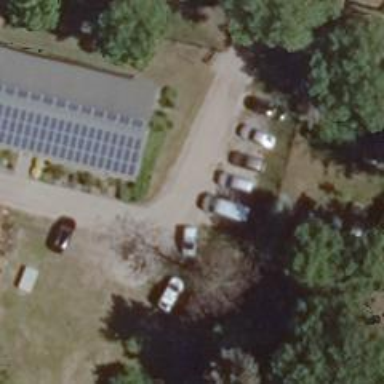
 generating electricity through photovoltaic methods."